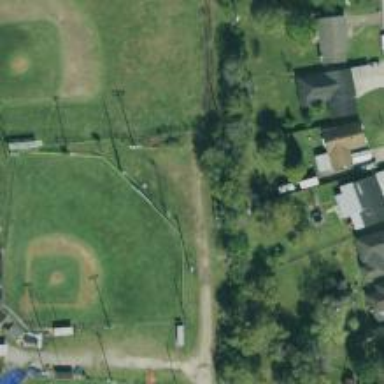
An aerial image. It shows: Baseball pitch for leisure and sports activities.